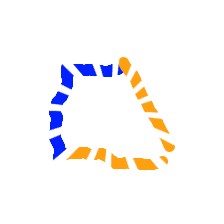
Shape: trapezoid